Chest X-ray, PA view. Patient: 63 years old, sex M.
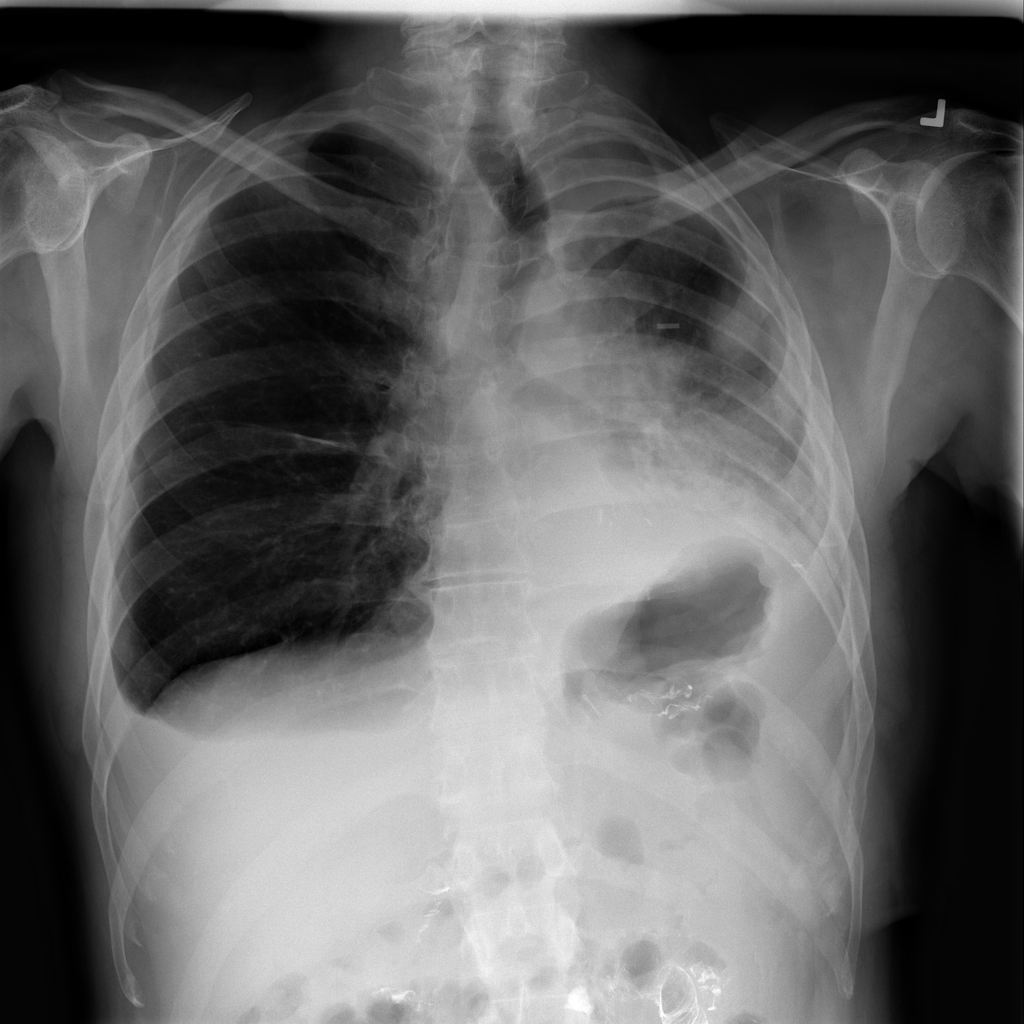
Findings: No Finding